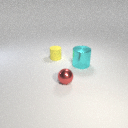
small yellow rubber cylinder behind large cyan metal cylinder